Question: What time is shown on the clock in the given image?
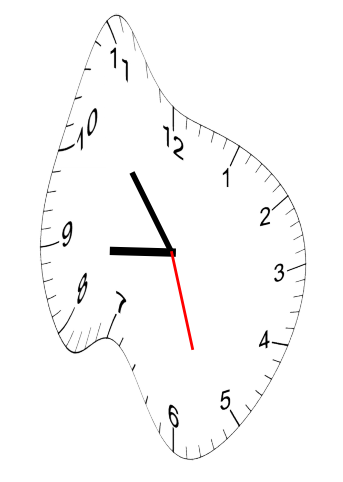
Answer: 08:53:27